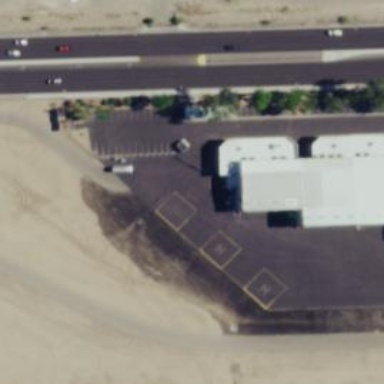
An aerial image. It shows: Image of helipad at airport.